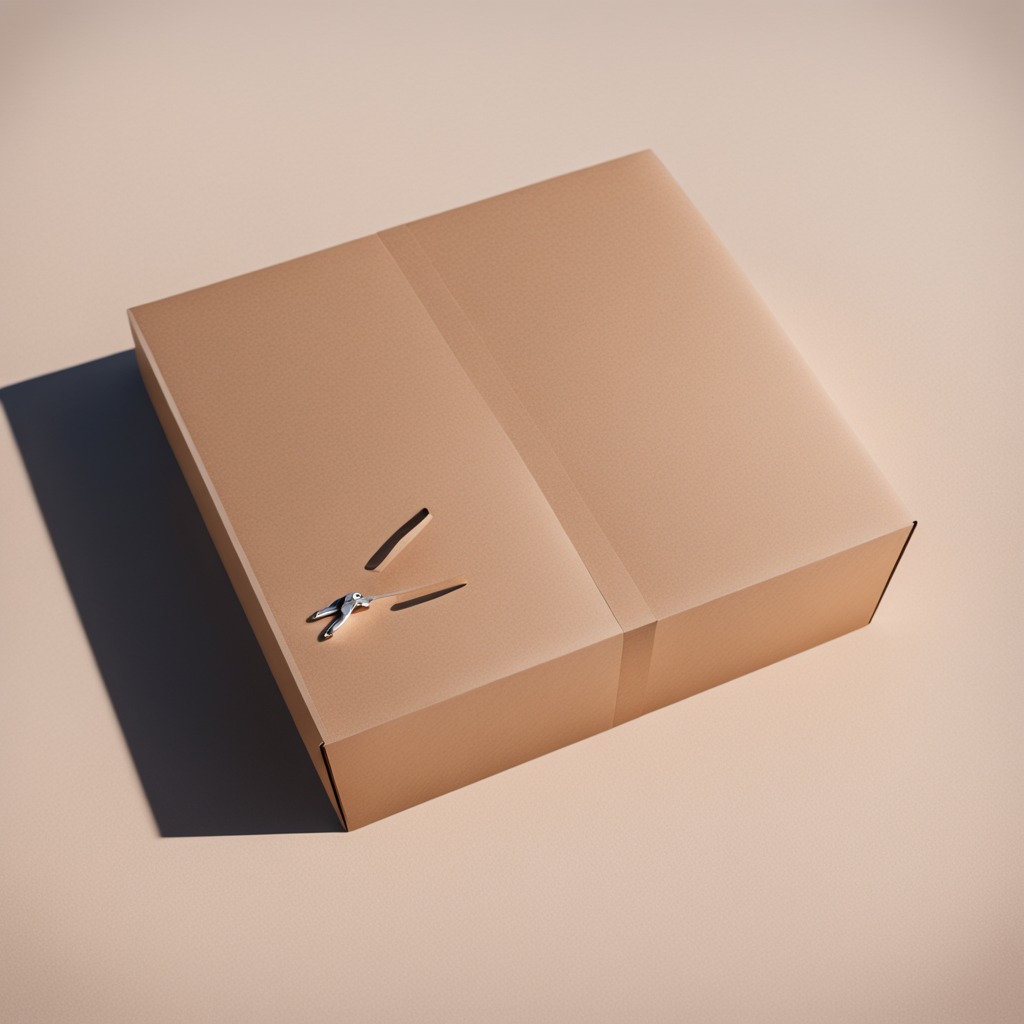
A plier lying on the cardboard box surface in an outdoor workshop during daytime bright natural light soft shadows slightly creased but